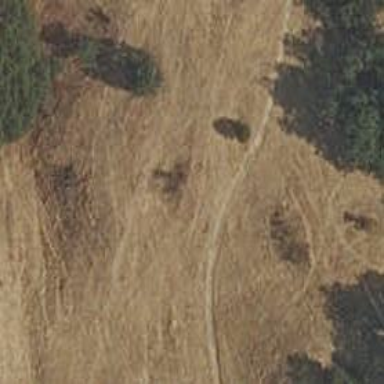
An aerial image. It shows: Dirt path.